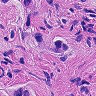
Metastatic tissue present: yes